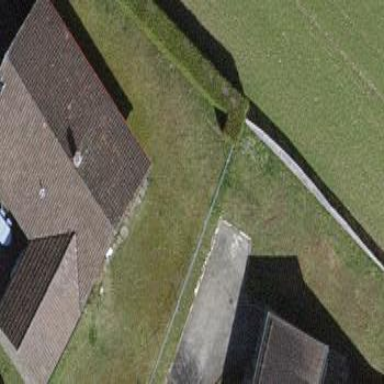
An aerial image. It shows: Simple and straightforward house.